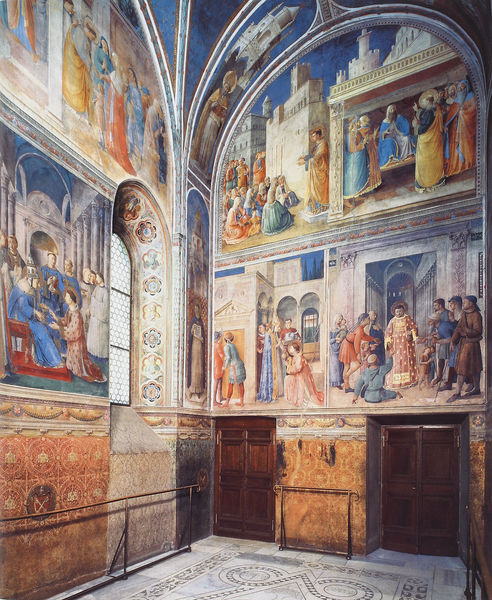
Titel: Freskenzyklus der Cappella Niccolina: Darstellung von Szenen aus dem Leben der Erzdiakone Stephanus und Laurentius
Künstler: Fra Angelico
Standort: Rom, Città del Vaticano, Palazzi Vaticani, Cappella Niccolina (EU - I - Latium)
Schlagwörter: blau, gemälde, gelb, grün, menschen, stadt, bunt, fenster, frau, glas, kleider, licht, szene, tür, weiss, zeichnung, gebäude, rot, wand, felder, häuser, kirche, boden, gewand, gold, innen, relief, bilder, bogen, italien, perspektive, türen, rundbogen, kaiser, könig, thron, wandmalerei, geländer, bögen, moschee, knien, mosaik, portal, christus, jesus, rundbögen, fresken, audienz, wandbild, szenen, sakral, christud, weoiss, giotte